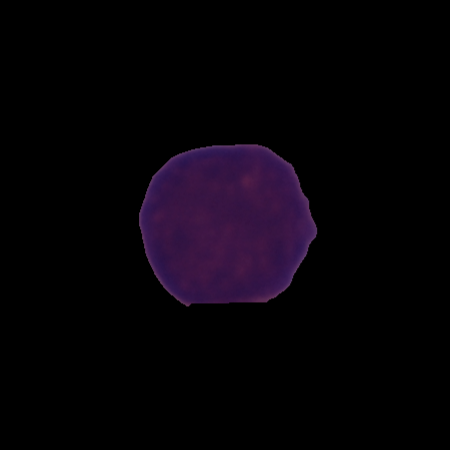
Label: cancer